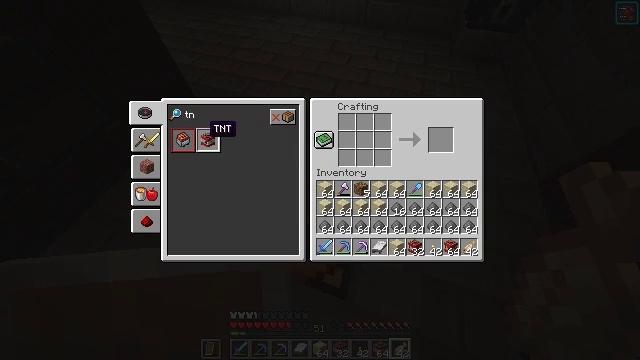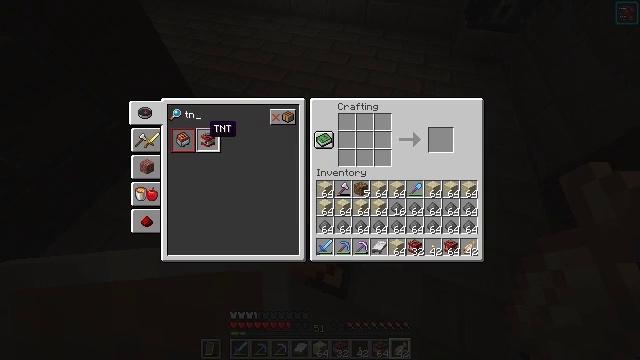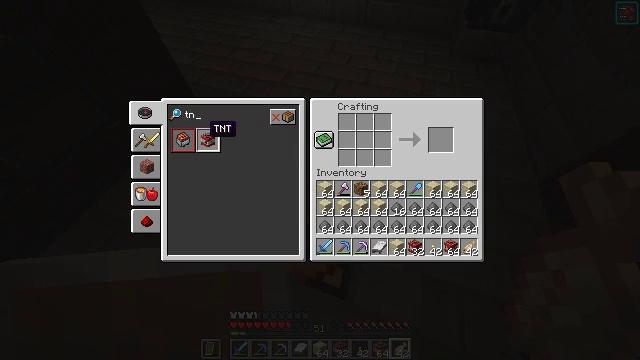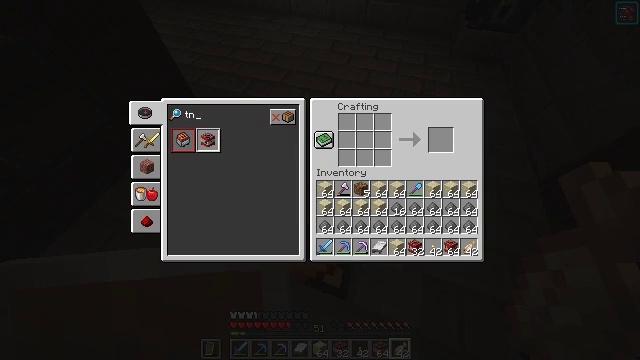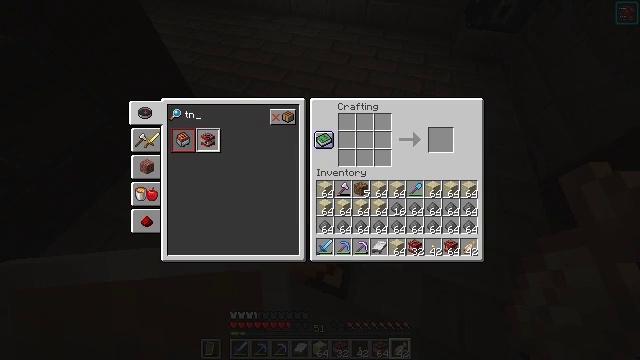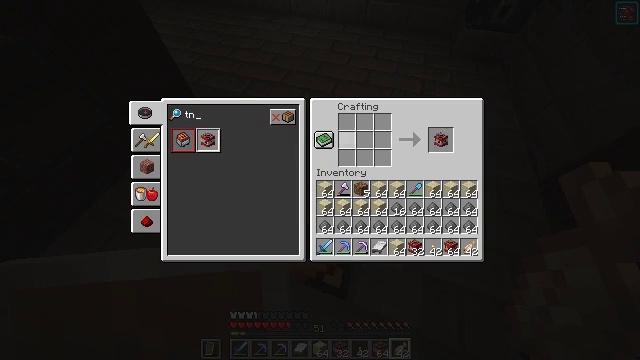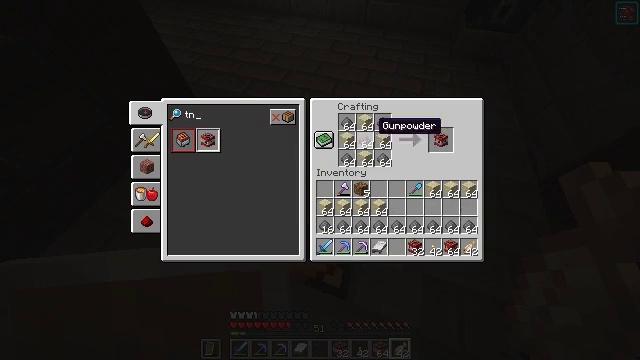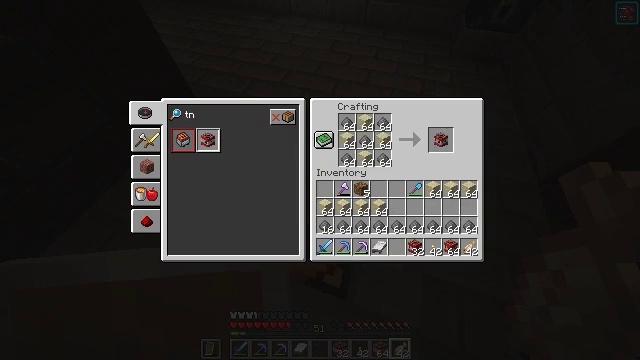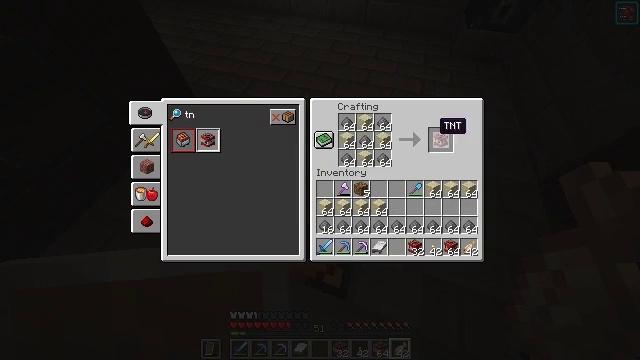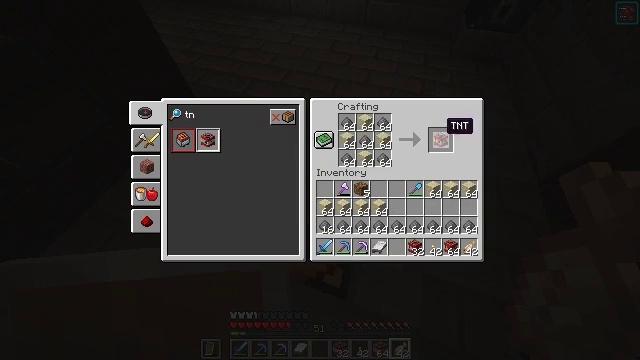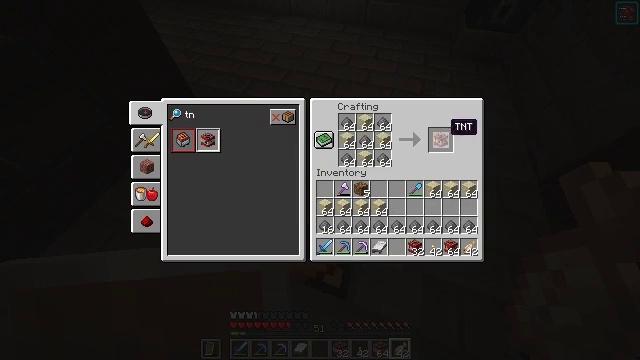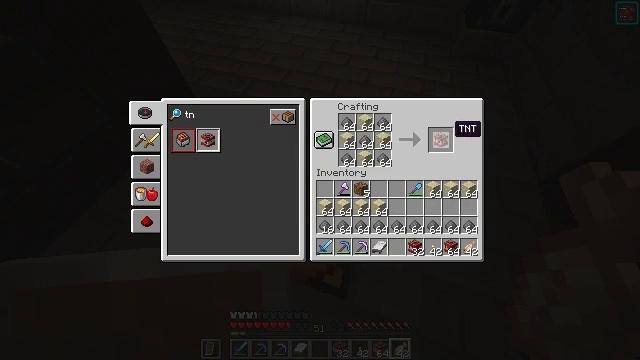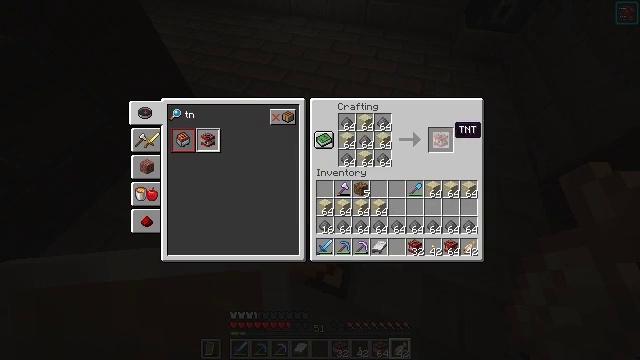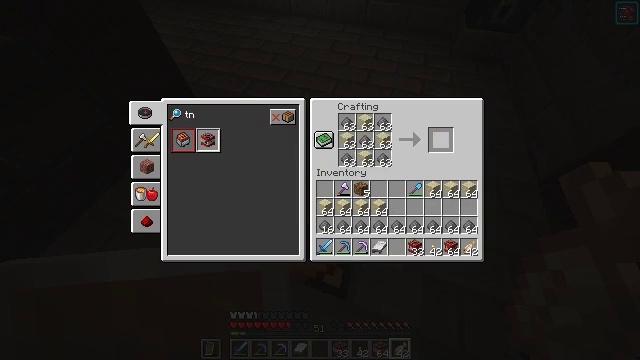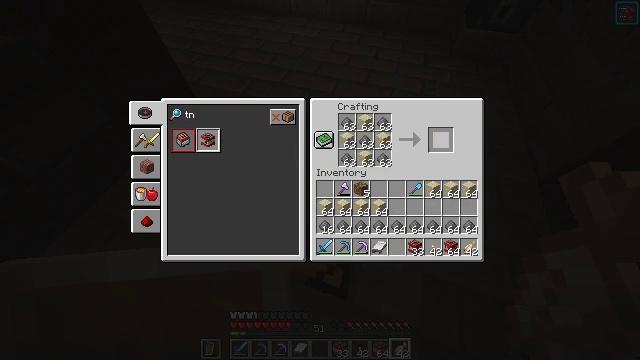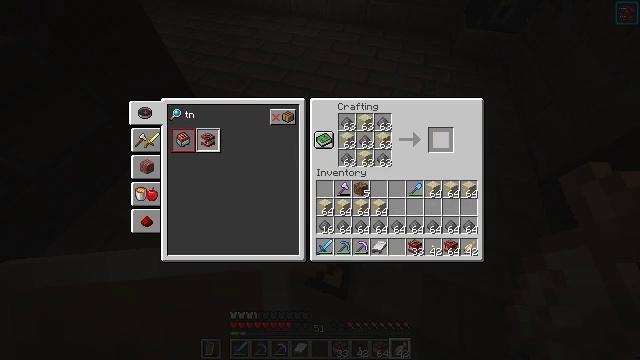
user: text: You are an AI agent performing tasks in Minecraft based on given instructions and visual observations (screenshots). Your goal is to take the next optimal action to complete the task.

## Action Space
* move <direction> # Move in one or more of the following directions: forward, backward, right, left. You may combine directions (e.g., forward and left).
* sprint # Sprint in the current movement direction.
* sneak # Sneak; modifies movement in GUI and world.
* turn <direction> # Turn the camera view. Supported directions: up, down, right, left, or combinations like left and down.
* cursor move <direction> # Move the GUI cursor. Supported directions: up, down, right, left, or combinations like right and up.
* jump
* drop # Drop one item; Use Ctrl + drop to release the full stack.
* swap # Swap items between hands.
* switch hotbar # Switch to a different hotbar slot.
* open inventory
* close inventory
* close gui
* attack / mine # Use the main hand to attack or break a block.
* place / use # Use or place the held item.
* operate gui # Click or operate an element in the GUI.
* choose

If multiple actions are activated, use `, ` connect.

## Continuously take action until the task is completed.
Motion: motion action
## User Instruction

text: Put materials on the crafting table to craft TNT.
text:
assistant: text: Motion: sneak, operate gui
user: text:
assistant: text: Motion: sneak
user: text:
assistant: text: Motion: sneak, cursor move right
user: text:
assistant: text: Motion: sneak, cursor move right
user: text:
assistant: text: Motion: sneak, cursor move right
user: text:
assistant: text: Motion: sneak, cursor move right
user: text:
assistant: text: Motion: sneak, cursor move right
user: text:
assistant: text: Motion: sneak, cursor move right
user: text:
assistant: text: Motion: sneak
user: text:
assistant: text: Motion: sneak
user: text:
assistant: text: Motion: sneak
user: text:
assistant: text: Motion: sneak
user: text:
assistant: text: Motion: sneak, operate gui
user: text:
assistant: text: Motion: sneak, operate gui
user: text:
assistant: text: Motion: sneak
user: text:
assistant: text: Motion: sneak, cursor move left
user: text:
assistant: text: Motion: sneak, cursor move left
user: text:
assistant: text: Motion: sneak, cursor move left
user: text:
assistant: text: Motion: sneak, cursor move left
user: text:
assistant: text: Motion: sneak, cursor move left
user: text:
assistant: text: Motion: sneak, cursor move left
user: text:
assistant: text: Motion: sneak
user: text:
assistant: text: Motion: sneak
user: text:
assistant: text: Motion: sneak
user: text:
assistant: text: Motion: sneak, operate gui
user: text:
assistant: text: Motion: sneak, operate gui
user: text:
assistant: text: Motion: sneak, cursor move right
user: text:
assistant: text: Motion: sneak, cursor move right
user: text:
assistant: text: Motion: sneak, cursor move right
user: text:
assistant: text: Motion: sneak, cursor move right